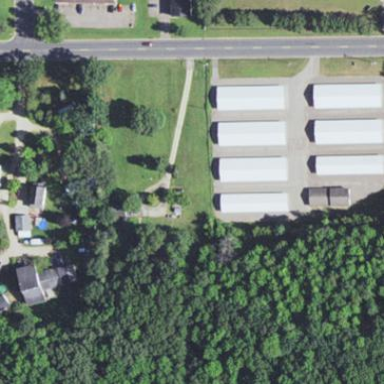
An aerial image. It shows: Storage rental shop.